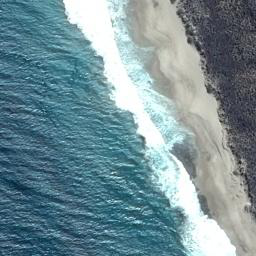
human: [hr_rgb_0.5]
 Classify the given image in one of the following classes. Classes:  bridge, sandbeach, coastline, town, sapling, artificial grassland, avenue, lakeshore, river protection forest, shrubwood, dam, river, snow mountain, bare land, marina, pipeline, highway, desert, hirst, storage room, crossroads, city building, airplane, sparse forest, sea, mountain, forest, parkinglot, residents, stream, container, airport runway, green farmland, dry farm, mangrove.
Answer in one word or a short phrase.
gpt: coastline